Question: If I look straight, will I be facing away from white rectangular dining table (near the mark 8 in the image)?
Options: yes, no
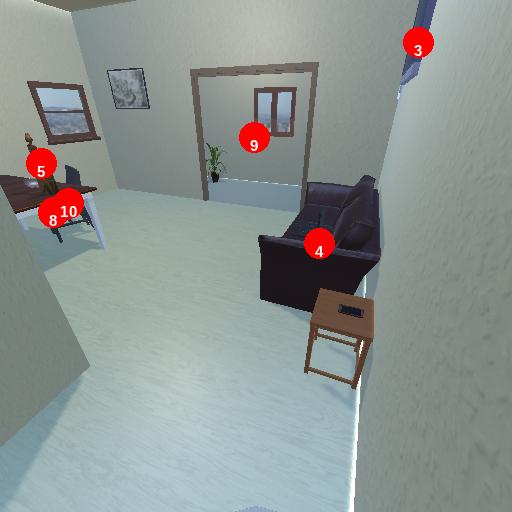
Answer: yes